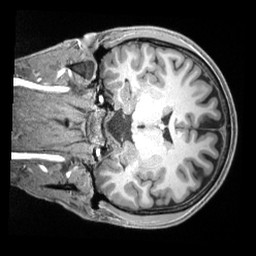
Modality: T1w
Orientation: coronal
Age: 24
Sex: male
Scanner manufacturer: siemens
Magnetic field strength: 3 T
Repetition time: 2.4 s
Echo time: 0.00226 s